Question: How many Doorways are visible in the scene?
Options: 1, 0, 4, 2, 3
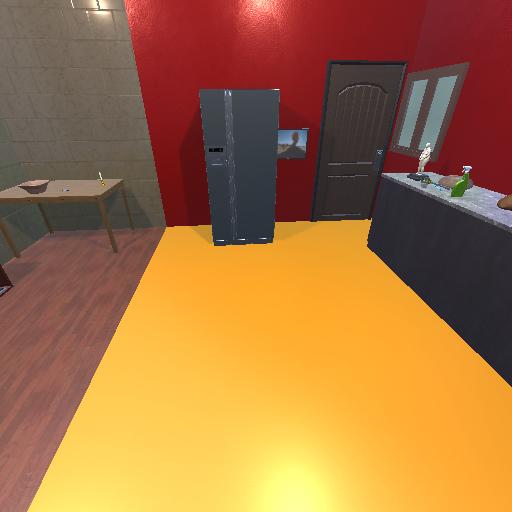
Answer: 1